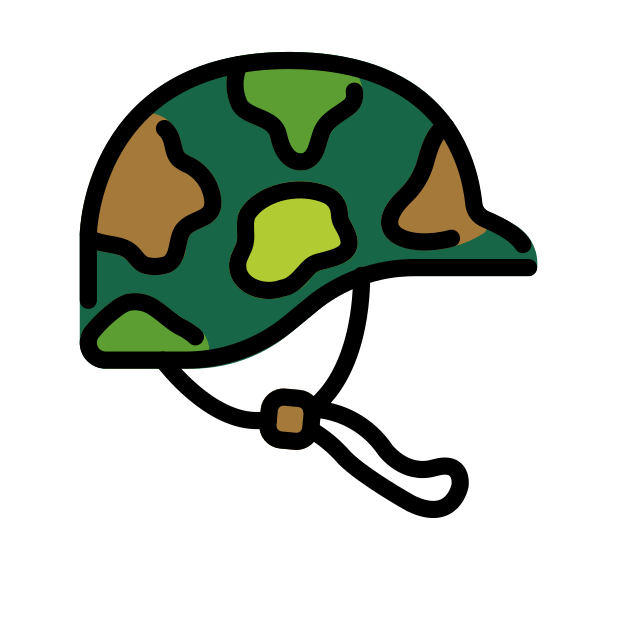
Emoji: 🪖
Name: military helmet
Unicode: 0x1fa96